Question: The event method that I'm talking about is changeBackgroundScreen. The button is being covered by a background image in one of my css file. At first I thought it was the background blocking the button from being interact with. I took the background image off and it still didn't work. Now I have no clue.
'''
<HBox alignment="CENTER" spacing="200">
<children>
<Button fx:id="optionButton1" onAction="#changeBackgroundScreen" prefWidth="80" prefHeight="50" id="SmallBlueBackground1"/>
<Button fx:id="optionButton2" onAction="#changeBackgroundScreen" prefWidth="80" prefHeight="50" id="SmallBlueBackground2"/>
<Button fx:id="optionButton3" onAction="#changeBackgroundScreen" prefWidth="80" prefHeight="50" id="SmallBlueBackground3"/>
</children>
</HBox>
'''
'''
<?import javafx.scene.control.*?>
<?import javafx.scene.layout.*?>
<?import javafx.scene.image.*?>
<?import java.net.URL?>
<StackPane fx:id="Optionmenu" id="BlueBackground1" xmlns:fx="http://javafx.com/fxml/1" fx:controller="millionairetriviagame.OptionscreenController">
<stylesheets>
<URL value="@BackgroundImages.css" />
</stylesheets>
<stylesheets>
<URL value="@ButtonLayout.css"/>
</stylesheets>
<children>
<VBox alignment="TOP_CENTER" spacing="20">
<ImageView>

<Image url="@ImageFiles/MillionaireLogo1.png"/>

</ImageView>
<Label text="Click to Change the Background Color" style="-fx-font-style: Italic;" textFill="white">
<font>
<javafx.scene.text.Font name="sans-serif" size="20" />
</font>
</Label>
<HBox alignment="CENTER" spacing="200">
<children>
<Button fx:id="optionButton1" onAction="#changeBackgroundScreen" prefWidth="80" prefHeight="50" id="SmallBlueBackground1"/>
<Button fx:id="optionButton2" onAction="#changeBackgroundScreen" prefWidth="80" prefHeight="50" id="SmallBlueBackground2"/>
<Button fx:id="optionButton3" onAction="#changeBackgroundScreen" prefWidth="80" prefHeight="50" id="SmallBlueBackground3"/>
</children>
</HBox>
</VBox>
<HBox alignment="BOTTOM_RIGHT" spacing="10" >
<children>
<Button fx:id="backToMain" prefWidth="200" prefHeight="30" onAction="#goToTheMainMenu" text="Back to the Main Menu" styleClass="ButtonLayout">
<shape>
<javafx.scene.shape.Rectangle width="200" height="30" arcHeight="30" arcWidth="30" />
</shape>
</Button>
</children>
</HBox>
</children>
</StackPane>
'''
'''
package millionairetriviagame;
import java.io.IOException;
import java.net.URL;
import java.util.ResourceBundle;
import java.util.logging.Level;
import java.util.logging.Logger;
import javafx.beans.property.BooleanProperty;
import javafx.beans.property.SimpleBooleanProperty;
import javafx.event.ActionEvent;
import javafx.fxml.FXML;
import javafx.fxml.FXMLLoader;
import javafx.fxml.Initializable;
import javafx.scene.control.Button;
import javafx.scene.layout.StackPane;
import javafx.scene.media.Media;
import javafx.scene.media.MediaPlayer;
public class OptionscreenController implements Initializable, ControllingScreens
{
private ScreenNavigator controller;
private MediaPlayer optionMenuPlayer;
@FXML private Button backToMain;
private BooleanProperty isDisabled;
@FXML private StackPane Optionmenu;
@FXML private Button optionButton1;
@FXML private Button optionButton2;
@FXML private Button optionButton3;
@FXML private StackPane mainMenu;
@Override
public void initialize(URL url, ResourceBundle rb)
{
configureProperties();
playSong();
}
private void configureProperties()
{
isDisabled = new SimpleBooleanProperty();
backToMain.disableProperty().bind(isDisabled);
}
@Override
public void setScreenParent(ScreenNavigator parentScreen)
{
controller = parentScreen;
}
private void playSong()
{
Media optionIntroTheme = new Media(getClass().getResource("/millionairetriviagame/AudioFiles/OptionMenuMusic.mp3").toExternalForm());
optionMenuPlayer = new MediaPlayer(optionIntroTheme);
optionMenuPlayer.setAutoPlay(true);
optionMenuPlayer.setVolume(0.1);
optionMenuPlayer.setCycleCount(MediaPlayer.INDEFINITE);
}
@FXML private void changeBackgroundScreen(ActionEvent event)
{
try
{
FXMLLoader myLoader = new FXMLLoader(getClass().getResource(MillionaireTriviaGame.MAIN));
myLoader.load();
mainMenu = myLoader.getRoot();
}
catch (IOException ex)
{
Logger.getLogger(OptionscreenController.class.getName()).log(Level.SEVERE, null, ex);
}
if(optionButton2.isPressed())
{
mainMenu.setId("BlueBackground2");
Optionmenu.setId("BlueBackground2");
}
}
@FXML private void goToTheMainMenu(ActionEvent event)
{
isDisabled.setValue(true);
optionMenuPlayer.stop();
controller.loadScreen(MillionaireTriviaGame.MAINSCREENID, MillionaireTriviaGame.MAIN);
controller.setScreen(MillionaireTriviaGame.MAINSCREENID);
}
}
'''
'''
#BlueBackground1
{
-fx-background-image: url("/millionairetriviagame/ImageFiles/BlueBackgroundColor.jpg");
}
#BlueBackground2
{
-fx-background-image: url("/millionairetriviagame/ImageFiles/BlueBackgroundColor2.jpg");
}
#SmallBlueBackground1
{
-fx-background-image: url("/millionairetriviagame/ImageFiles/BlueBackgroundColor.jpg");
-fx-background-repeat: stretch;
-fx-background-size: 80 50;
-fx-background-position: center center;
-fx-background-insets: 0, 0, 0, 0;
}
#SmallBlueBackground2
{
-fx-background-image: url("/millionairetriviagame/ImageFiles/BlueBackgroundColor2.jpg");
-fx-background-repeat: stretch;
-fx-background-size: 80 50;
-fx-background-position: center center;
-fx-background-insets: 0, 0, 0, 0;
}
#SmallBlueBackground3
{
-fx-background-image: url("/millionairetriviagame/ImageFiles/BlueBackgroundColor3.jpg");
-fx-background-repeat: stretch;
-fx-background-size: 80 50;
-fx-background-position: center center;
-fx-background-insets: 0, 0, 0, 0;
}
'''
Here is a visual

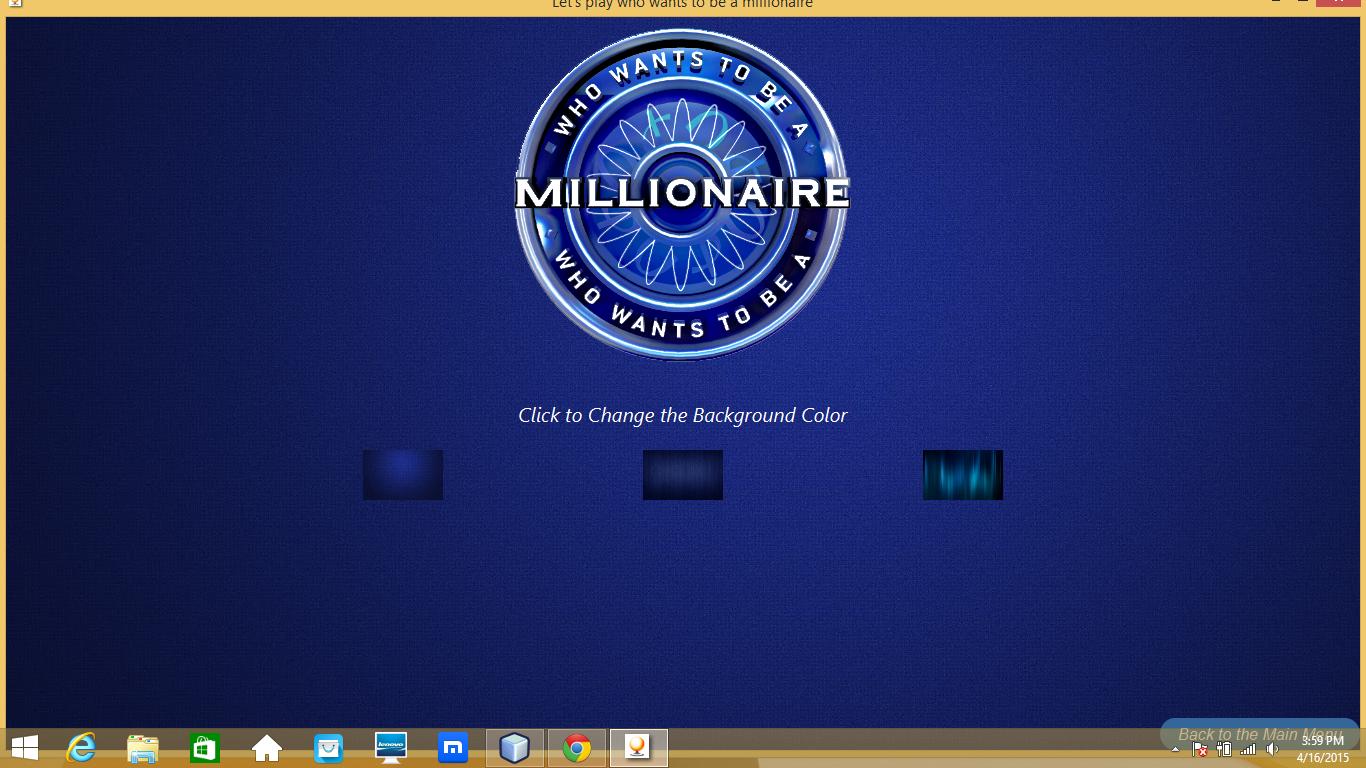
Answer: ## Problem
The problem is with your layout. You have a 'StackPane' with VBox (containing the buttons which fire the 'changeBackgroundScreen' methods) and on top of that you have a 'HBox' (with a single button, aligned to bottom right).
At the first glance everything might just look cool. But, remember 'VBox' and 'HBox' are layouts which . So, even if you can't see, the HBox lies on top of your buttons in the VBox blocking all the interactions.
## Solution
A more complex solution would be to use something other than a 'StackPane' because I don't really see the need of it. But, since you already have the layout, lets go with something which needs little tweaking to the layout.
A very simple solution would be to move the 'HBox' into the 'VBox'. This way, there is no blocking layer. But, since you want the button to of the scene, we will use a 'Region' in between the children of the VBox and set the 'VGrow as Always'. This will the newly added HBox to the bottom of the scene and make it stick there no matter what your scene size is.
## Complete FXML
'''
<?xml version="1.0" encoding="UTF-8"?>
<?import java.lang.*?>
<?import java.net.*?>
<?import javafx.scene.shape.*?>
<?import javafx.scene.text.*?>
<?import javafx.scene.control.*?>
<?import javafx.scene.layout.*?>
<?import javafx.scene.image.*?>
<?import java.net.URL?>
<StackPane id="BlueBackground1" fx:id="Optionmenu" xmlns:fx="http://javafx.com/fxml/1" xmlns="http://javafx.com/javafx/8.0.40" fx:controller="millionairetriviagame.OptionscreenController">
<stylesheets>
<URL value="@BackgroundImages.css" />
</stylesheets>
<stylesheets>
<URL value="@ButtonLayout.css" />
</stylesheets>
<children>
<VBox alignment="TOP_CENTER" spacing="20">
<ImageView>

<Image url="@ImageFiles/MillionaireLogo1.png" />

</ImageView>
<Label style="-fx-font-style: Italic;" text="Click to Change the Background Color" textFill="white">
<font>
<javafx.scene.text.Font name="sans-serif" size="20" />
</font>
</Label>
<HBox alignment="CENTER" spacing="200">
<children>
<Button id="SmallBlueBackground1" fx:id="optionButton1" onAction="#changeBackgroundScreen" prefHeight="50" prefWidth="80" />
<Button id="SmallBlueBackground2" fx:id="optionButton2" onAction="#changeBackgroundScreen" prefHeight="50" prefWidth="80" />
<Button id="SmallBlueBackground3" fx:id="optionButton3" onAction="#changeBackgroundScreen" prefHeight="50" prefWidth="80" />
</children>
</HBox>
<Region prefHeight="200.0" prefWidth="200.0" VBox.vgrow="ALWAYS" />
<HBox alignment="BOTTOM_RIGHT" spacing="10">
<children>
<Button fx:id="backToMain" onAction="#goToTheMainMenu" prefHeight="30" prefWidth="200" styleClass="ButtonLayout" text="Back to the Main Menu">
<shape>
<javafx.scene.shape.Rectangle arcHeight="30" arcWidth="30" height="30" width="200" />
</shape>
</Button>
</children>
</HBox>
</VBox>
</children>
</StackPane>
'''